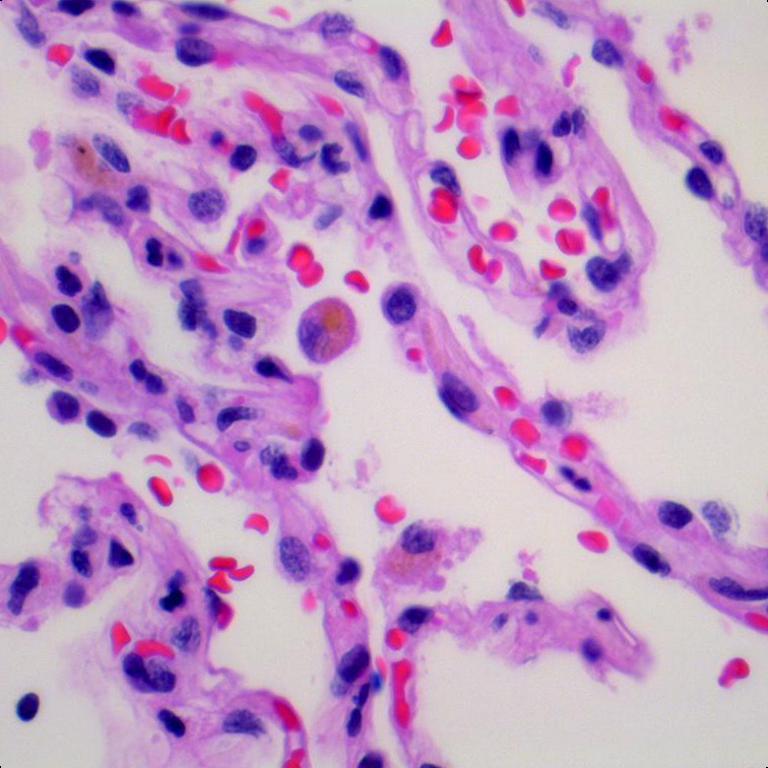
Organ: lung
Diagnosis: benign